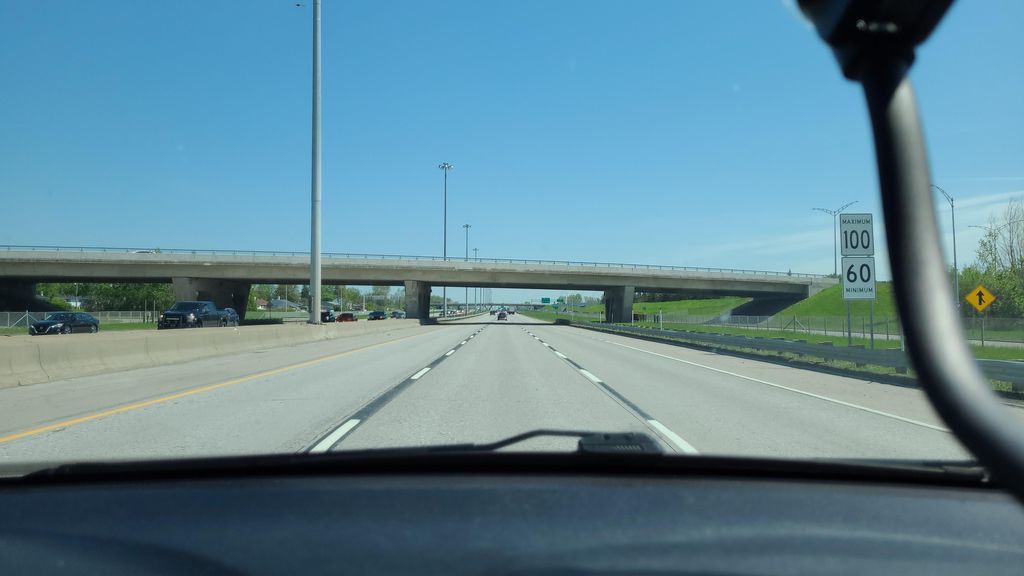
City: montreal